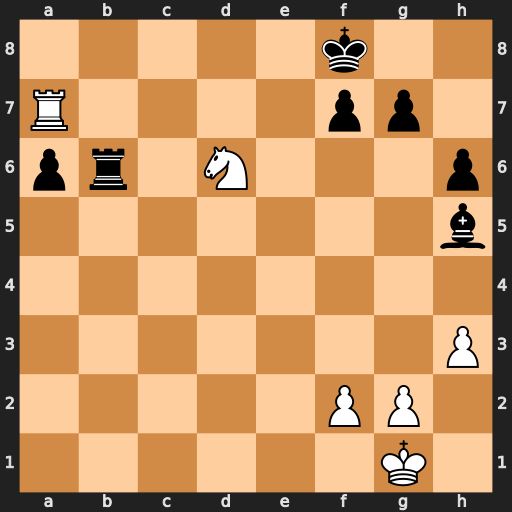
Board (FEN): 5k2/R4pp1/pr1N3p/7b/8/7P/5PP1/6K1
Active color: w
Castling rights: -
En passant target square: -
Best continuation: Ra8+ Ke7 Nc8+ Ke6 Nxb6